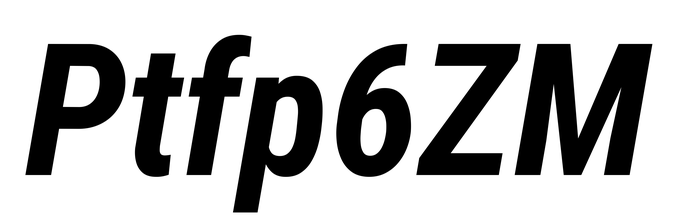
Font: Roboto-Italic_Condensed_Bold_Italic